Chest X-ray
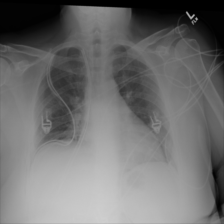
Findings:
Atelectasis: positive
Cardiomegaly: negative
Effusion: negative
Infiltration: negative
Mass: negative
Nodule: negative
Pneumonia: negative
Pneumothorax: negative
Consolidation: negative
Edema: negative
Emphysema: negative
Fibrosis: negative
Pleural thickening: negative
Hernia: negative